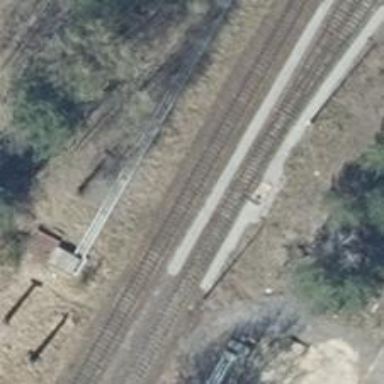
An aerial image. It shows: Railway switch.